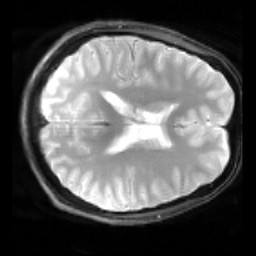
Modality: inplaneT2
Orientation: axial
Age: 19
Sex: male
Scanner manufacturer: siemens
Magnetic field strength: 3 T
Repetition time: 5 s
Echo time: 0.034 s